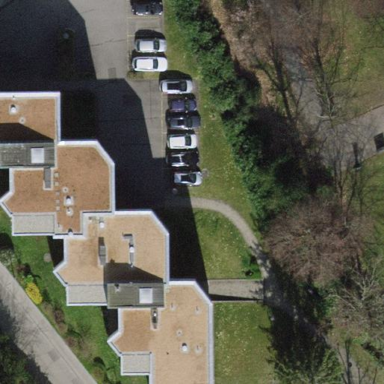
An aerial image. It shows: Image showing building with apartments.